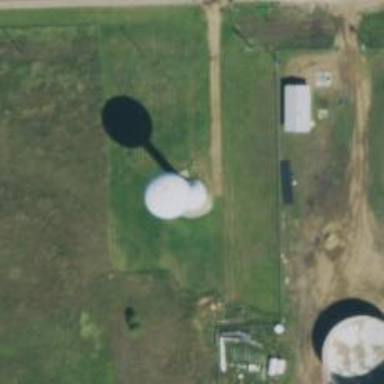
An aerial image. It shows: Water tower that is man-made.